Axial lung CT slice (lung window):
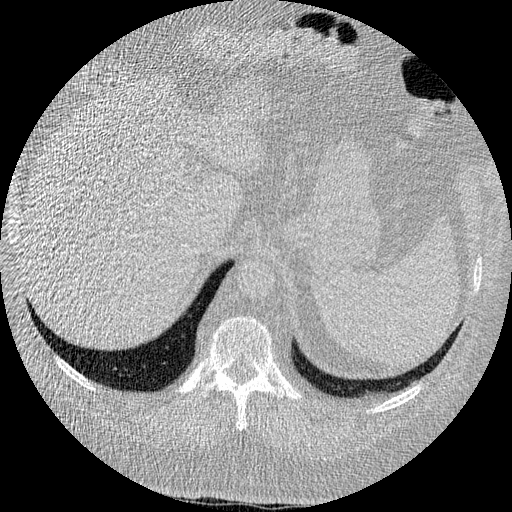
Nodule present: no